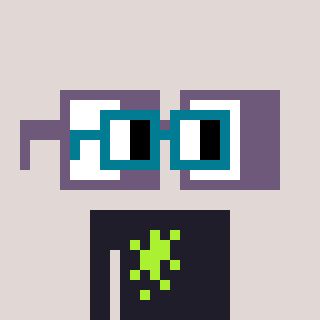
a pixel art character with square dark green glasses, a glasses-shaped head and a grayscale-colored body on a warm background